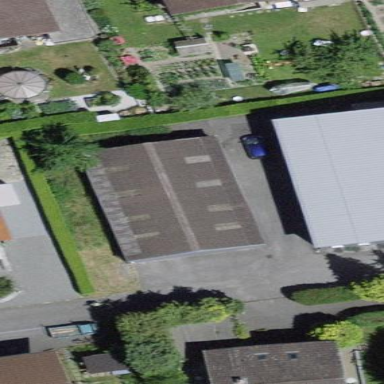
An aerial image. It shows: Industrial building.